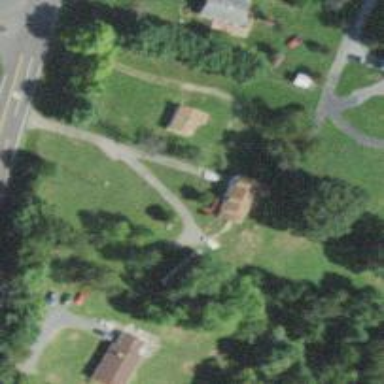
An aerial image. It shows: Driveway leading to service road.